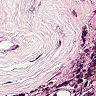
Metastatic tissue present: no